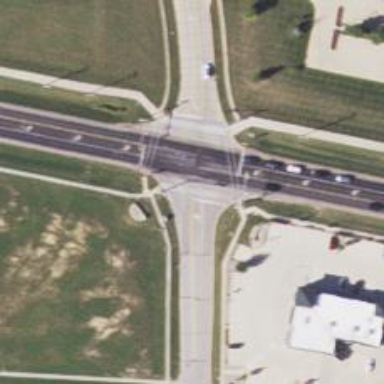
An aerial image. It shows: Crossing on footway.